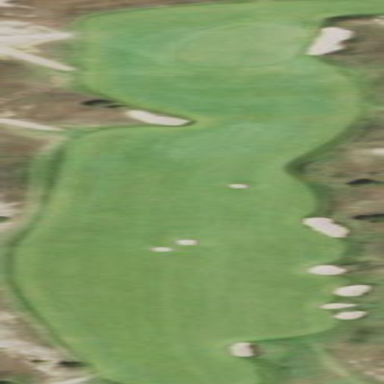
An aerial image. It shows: Grassy area designated as golf fairway.